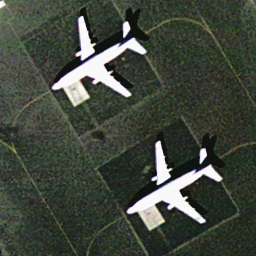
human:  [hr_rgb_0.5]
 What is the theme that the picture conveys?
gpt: airplane